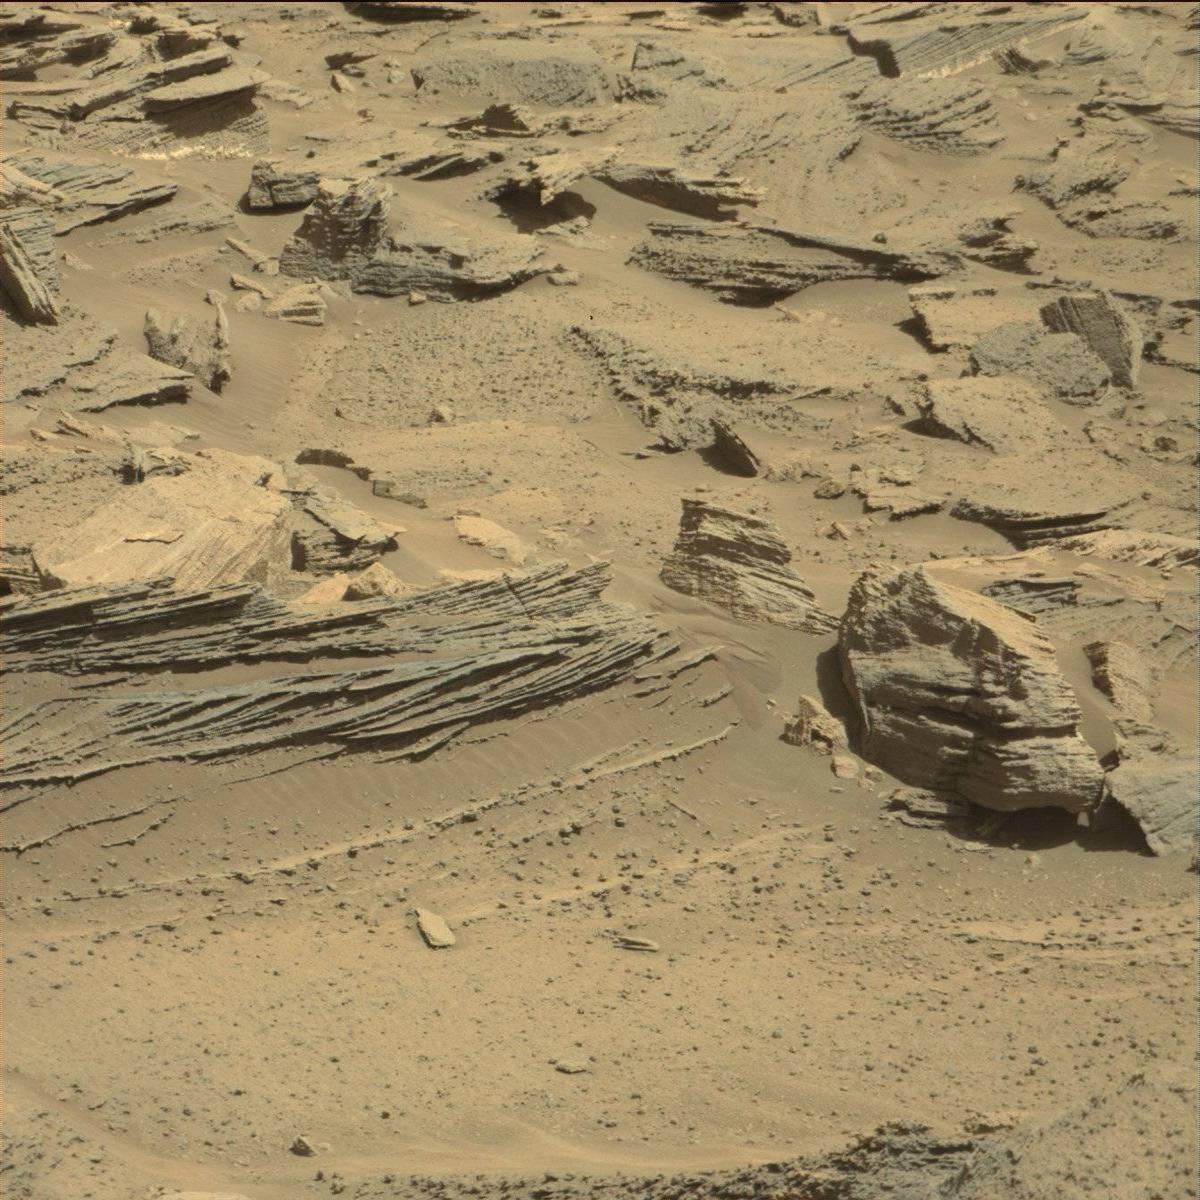
Terrain classes present: Bedrock, Sand / Soil